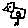
Label: bird